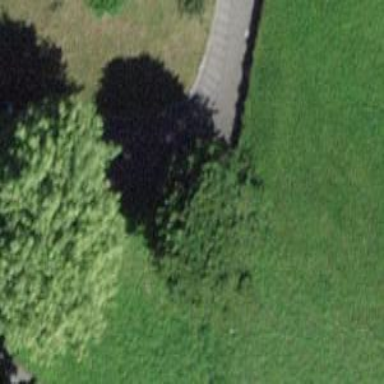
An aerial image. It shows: Bench for seating.